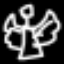
Label: angel